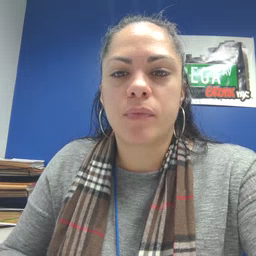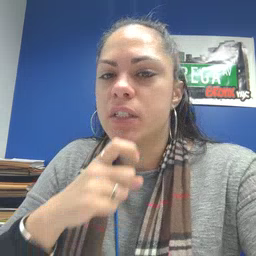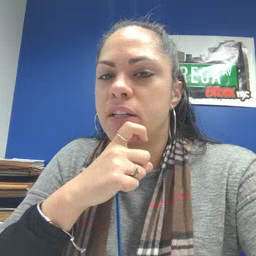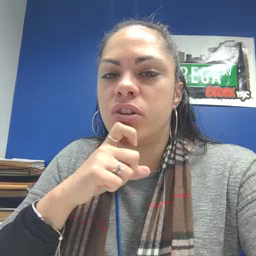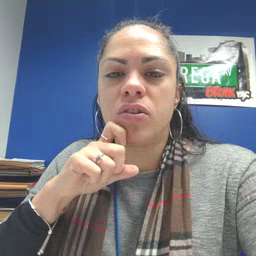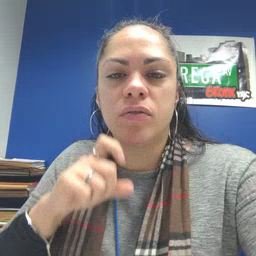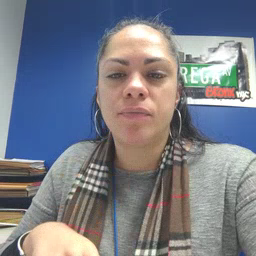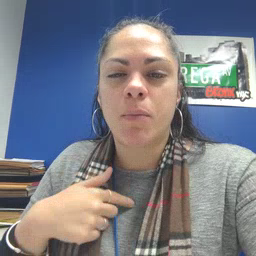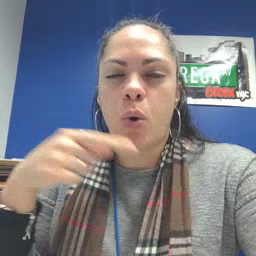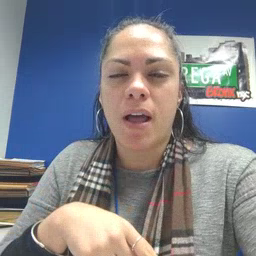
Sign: cereal